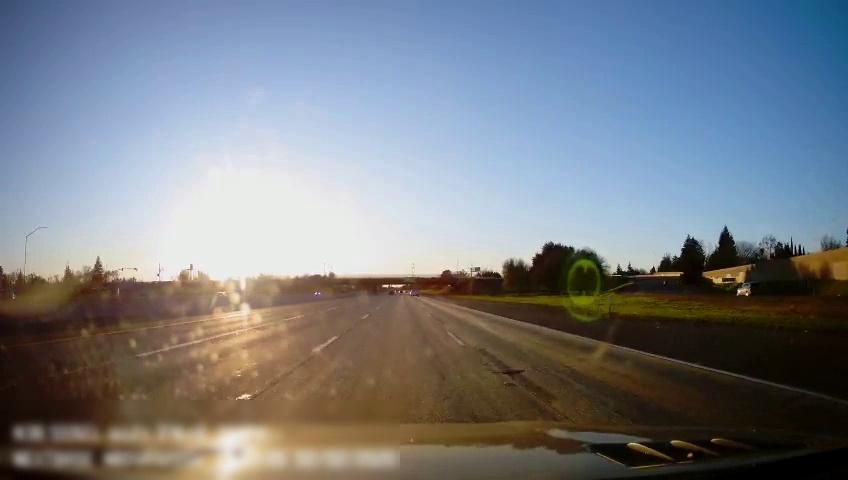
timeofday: Day
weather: Sunny
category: Drivable Space
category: Vehicles | SUV
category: Vehicles | Truck
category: Lanes | Alternate Lane
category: Lanes | Alternate Lane
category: Lanes | Current Lane
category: Lanes | Current Lane
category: Lanes | Alternate Lane
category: Traffic | Signs